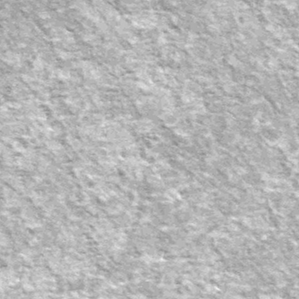
Label: frost